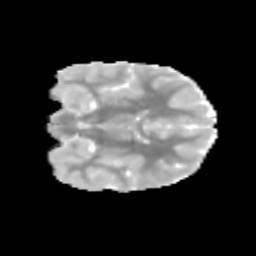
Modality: MD
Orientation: coronal
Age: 10
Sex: female
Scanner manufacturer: siemens
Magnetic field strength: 3 T
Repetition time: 3.8 s
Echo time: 0.07 s